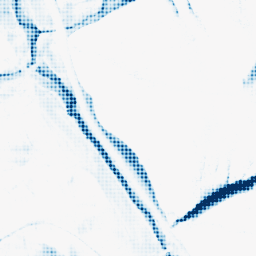
Category: morphological
Decomposition family: morphological_rect
Decomposition parameters: operation: closing
width: 20
height: 20
Upsampling method: sinc_blackman
Upsampling parameters: scale: 8
kernel_size: 8
Upsampling scale: 8